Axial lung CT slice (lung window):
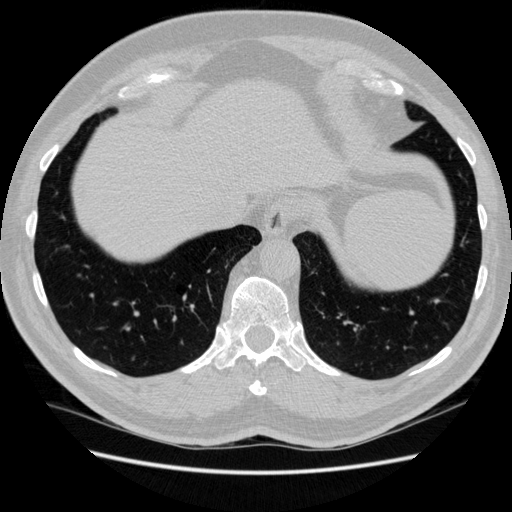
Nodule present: no